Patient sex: M
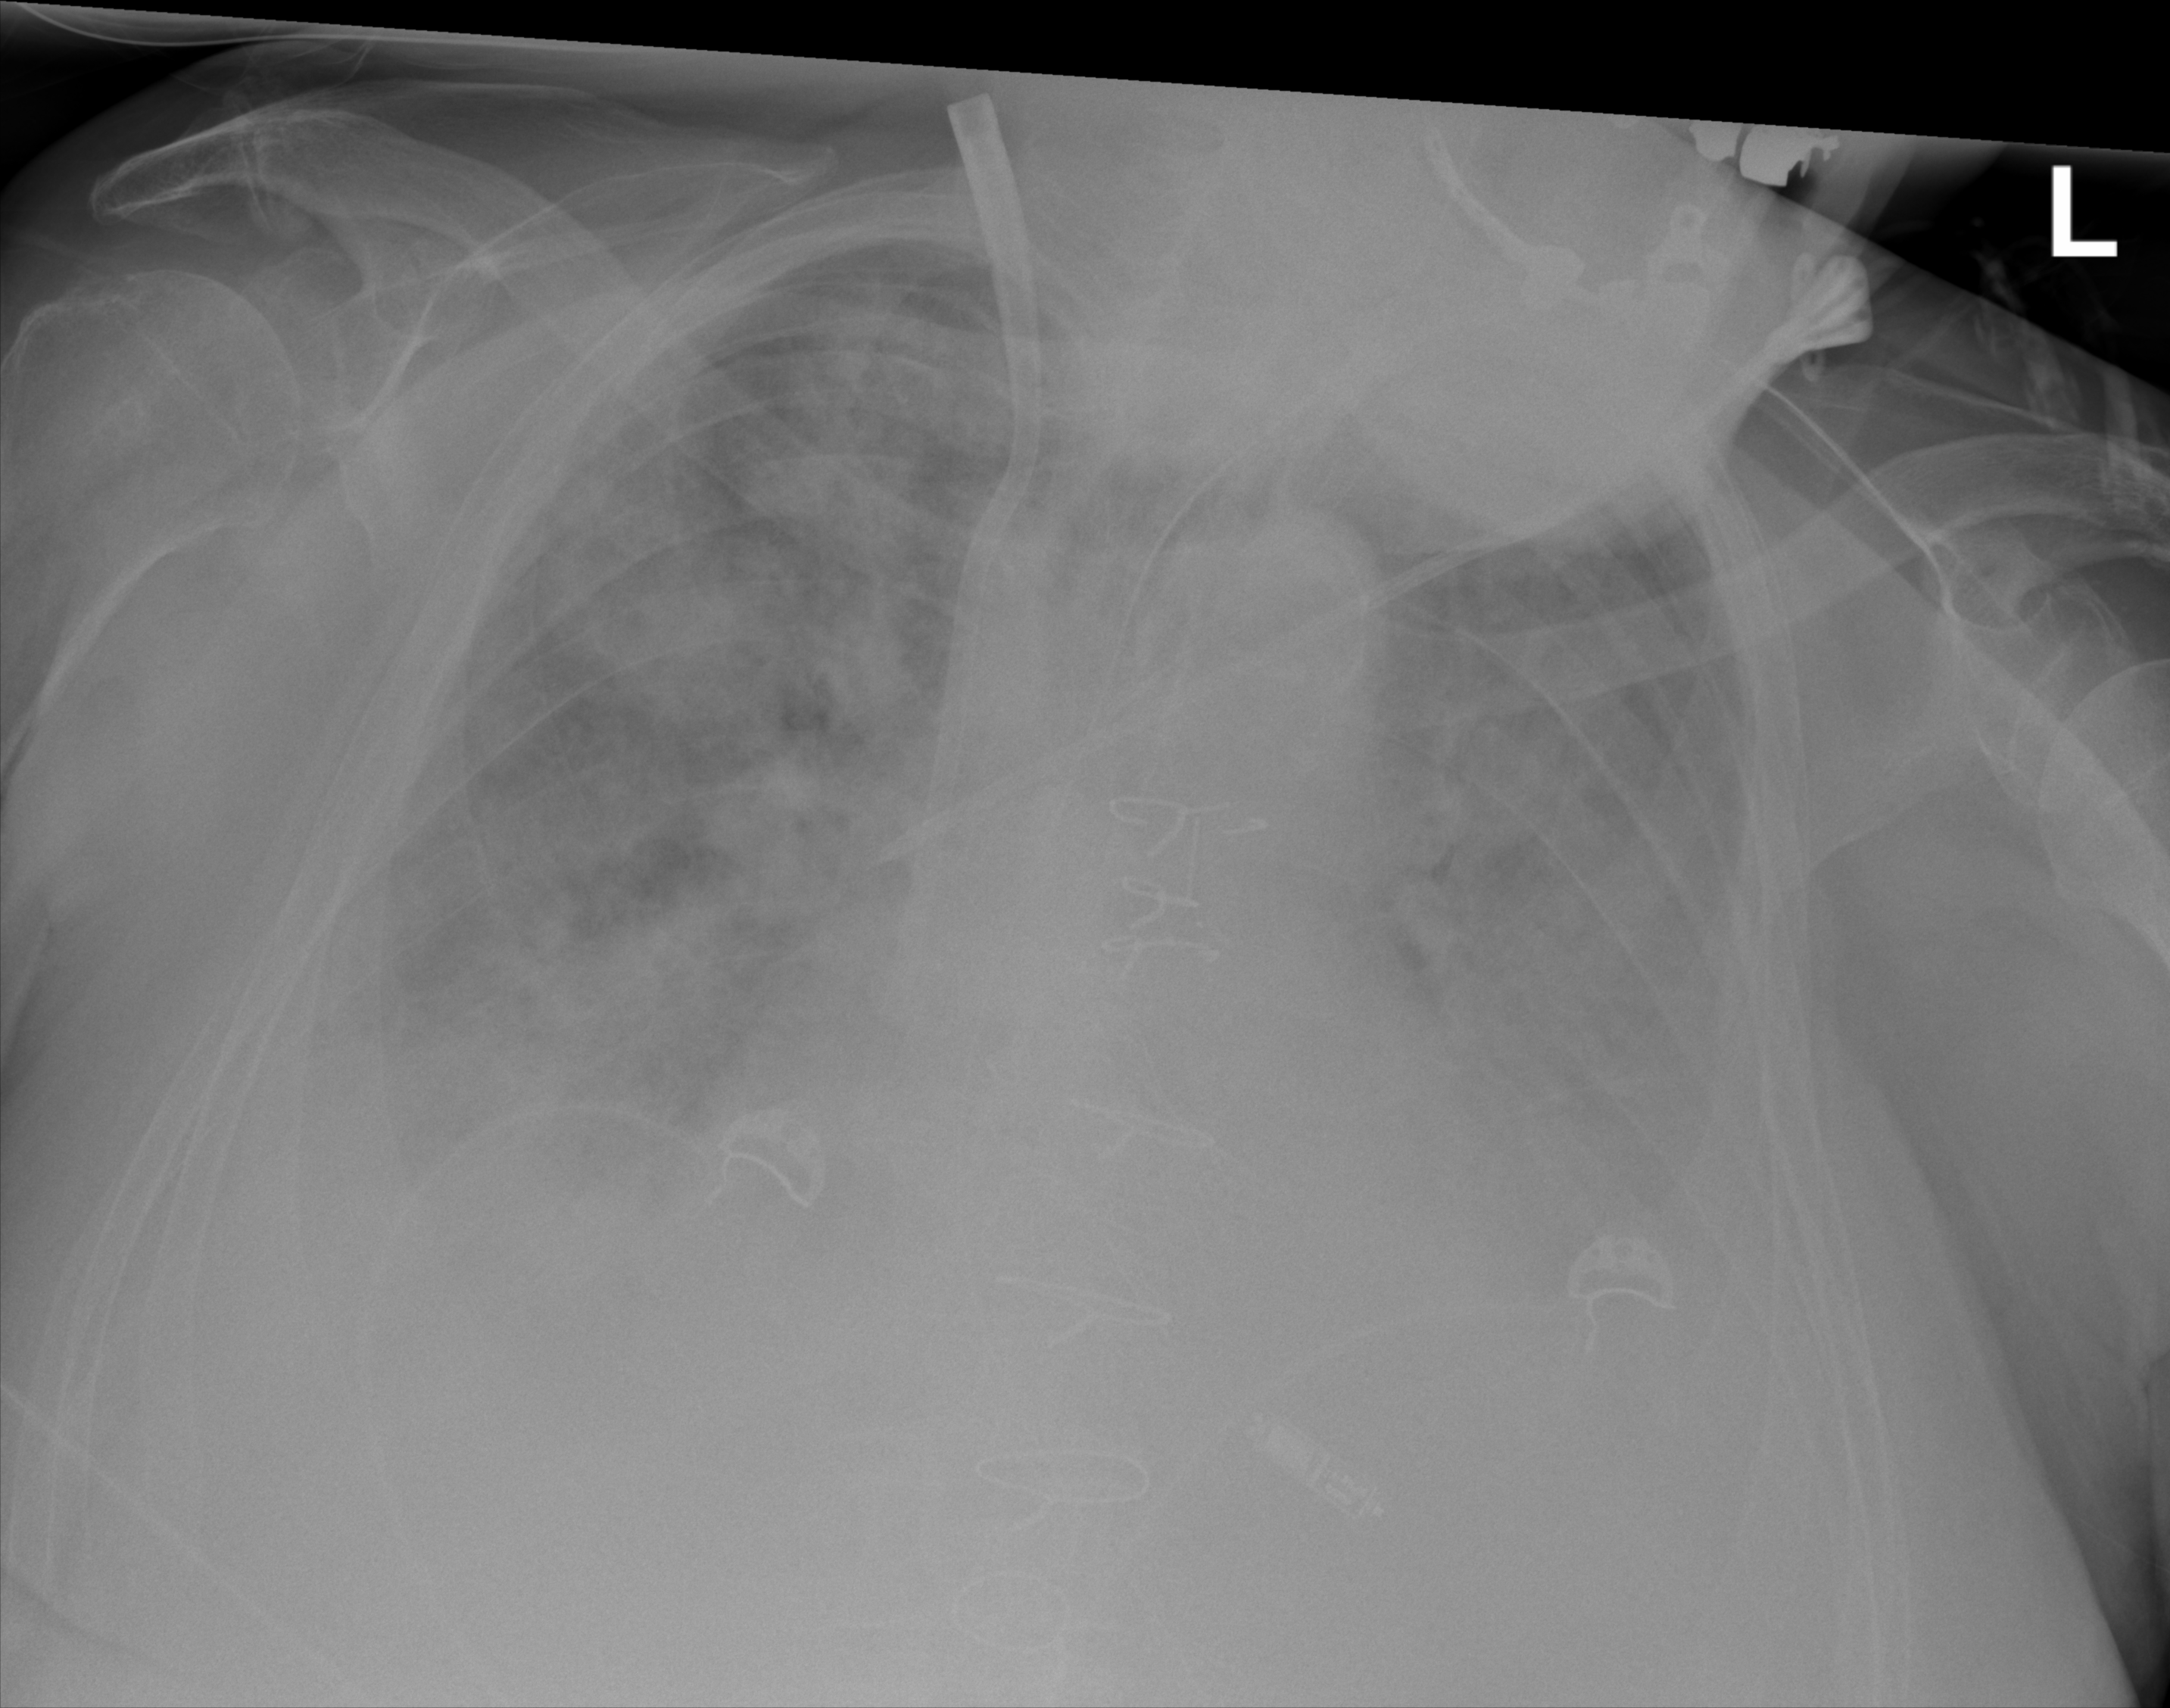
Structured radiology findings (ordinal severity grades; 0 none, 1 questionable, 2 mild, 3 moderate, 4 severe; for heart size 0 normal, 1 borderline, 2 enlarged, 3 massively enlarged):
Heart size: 2
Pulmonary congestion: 2
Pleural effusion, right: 3
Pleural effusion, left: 3
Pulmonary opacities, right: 4
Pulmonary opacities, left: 4
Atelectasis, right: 4
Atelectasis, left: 4